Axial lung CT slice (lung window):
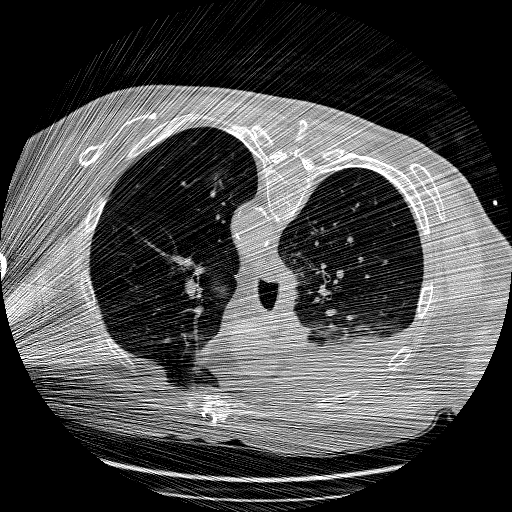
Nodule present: no